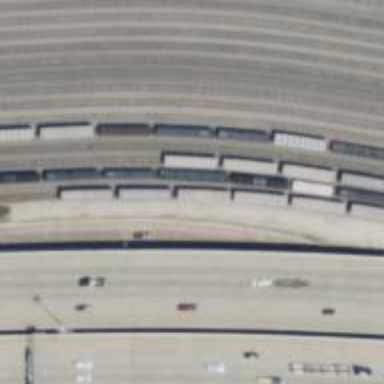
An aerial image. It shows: Railway yard used for servicing trains.